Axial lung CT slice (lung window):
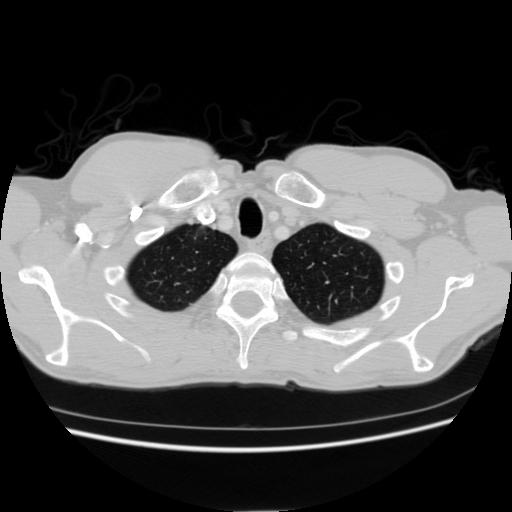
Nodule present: no